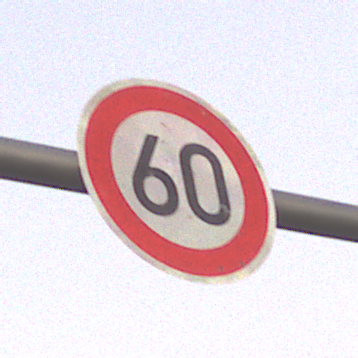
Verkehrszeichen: Geschwindigkeit60
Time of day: SunriseSunset
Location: Outdoor (Nature)
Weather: Clear
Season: NotSpecified
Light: Natural